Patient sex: M
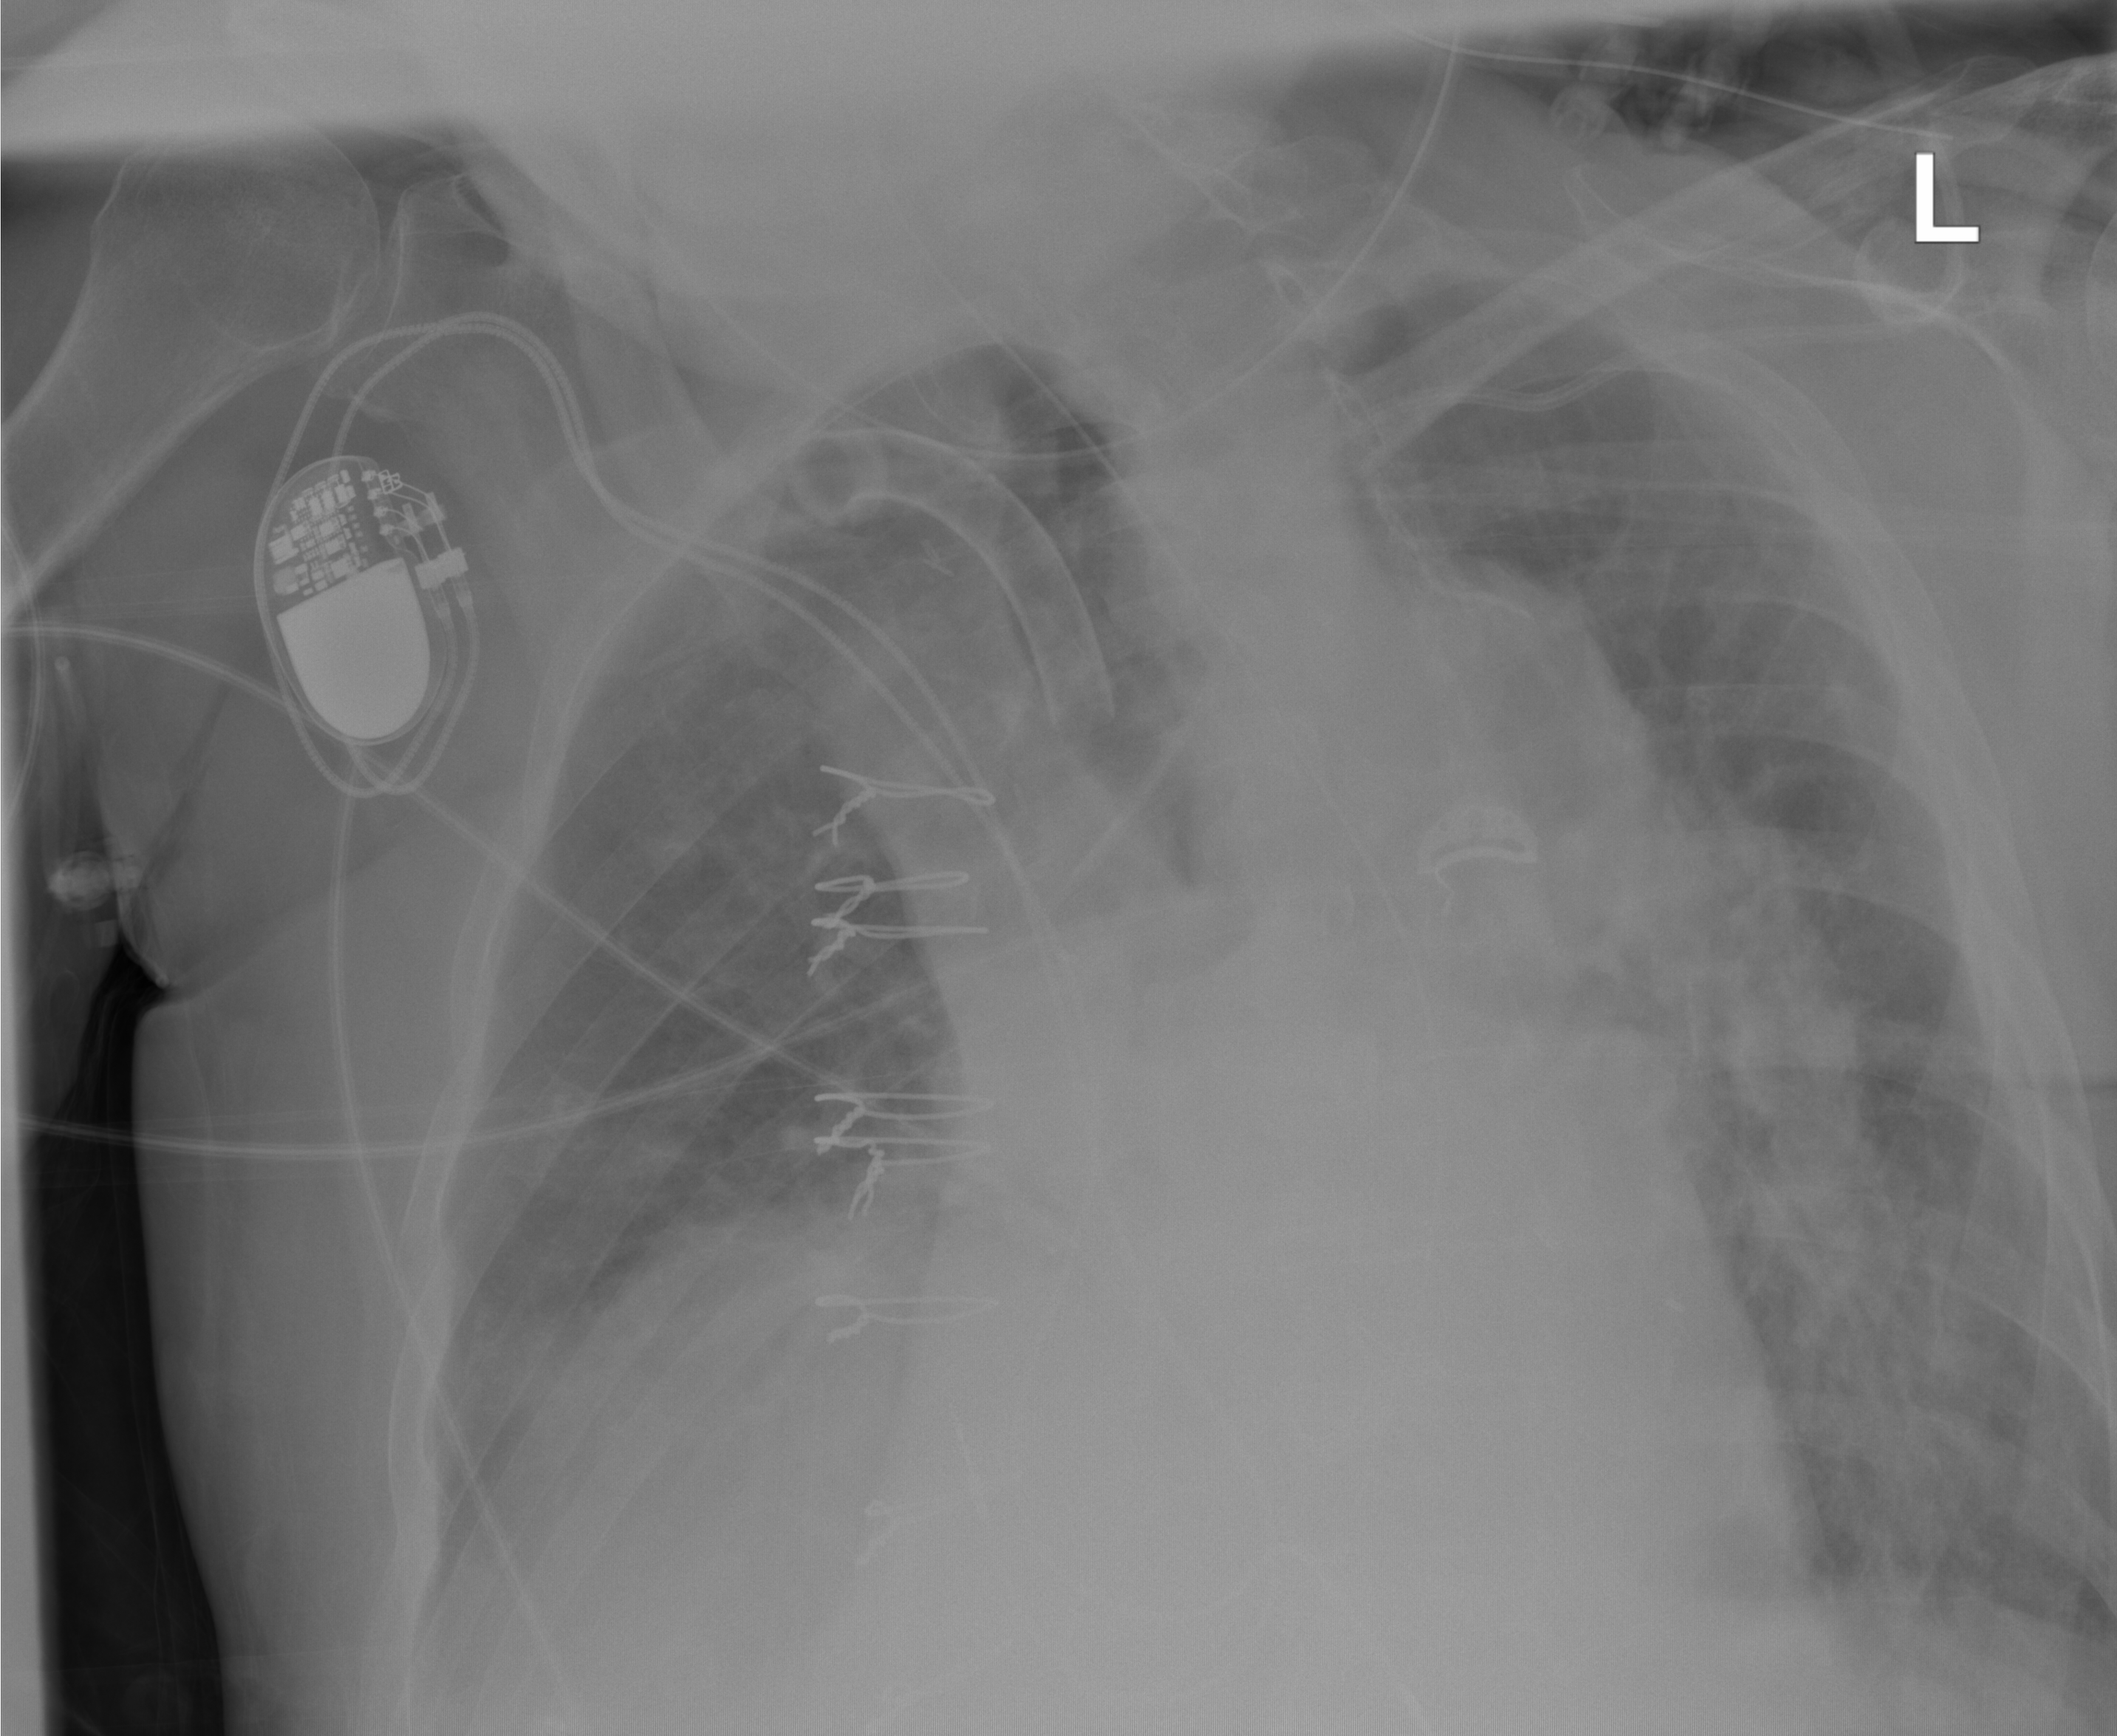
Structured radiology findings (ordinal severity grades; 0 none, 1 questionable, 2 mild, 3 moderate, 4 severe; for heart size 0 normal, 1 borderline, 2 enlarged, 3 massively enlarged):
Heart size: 0
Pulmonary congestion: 0
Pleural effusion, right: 0
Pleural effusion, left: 0
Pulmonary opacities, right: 0
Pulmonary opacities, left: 2
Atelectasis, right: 1
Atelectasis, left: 2